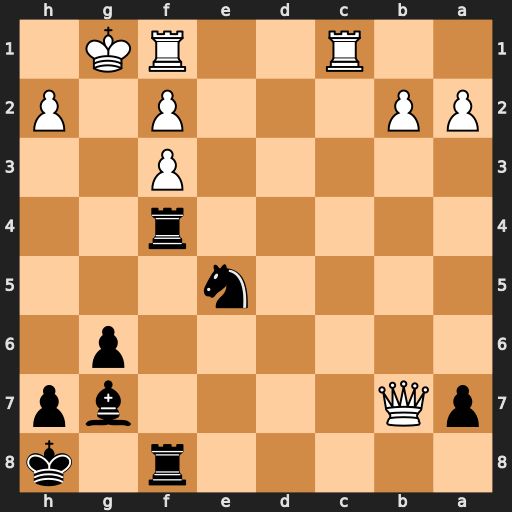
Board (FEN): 5r1k/pQ4bp/6p1/4n3/5r2/5P2/PP3P1P/2R2RK1
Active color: b
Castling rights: -
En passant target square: -
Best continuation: Nxf3+ Kh1 Rh4 Qxf3 Rxf3